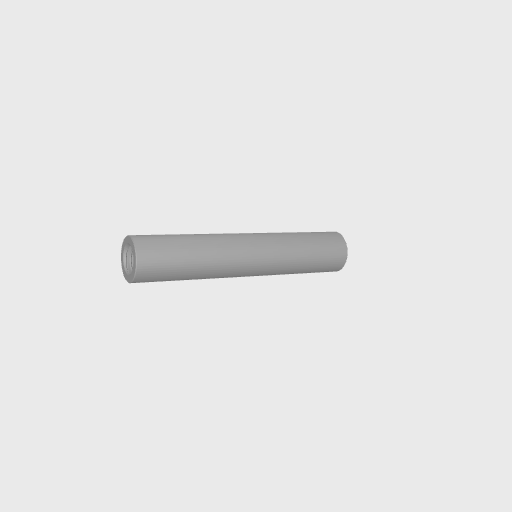
Part: Standoff6OD32